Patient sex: M
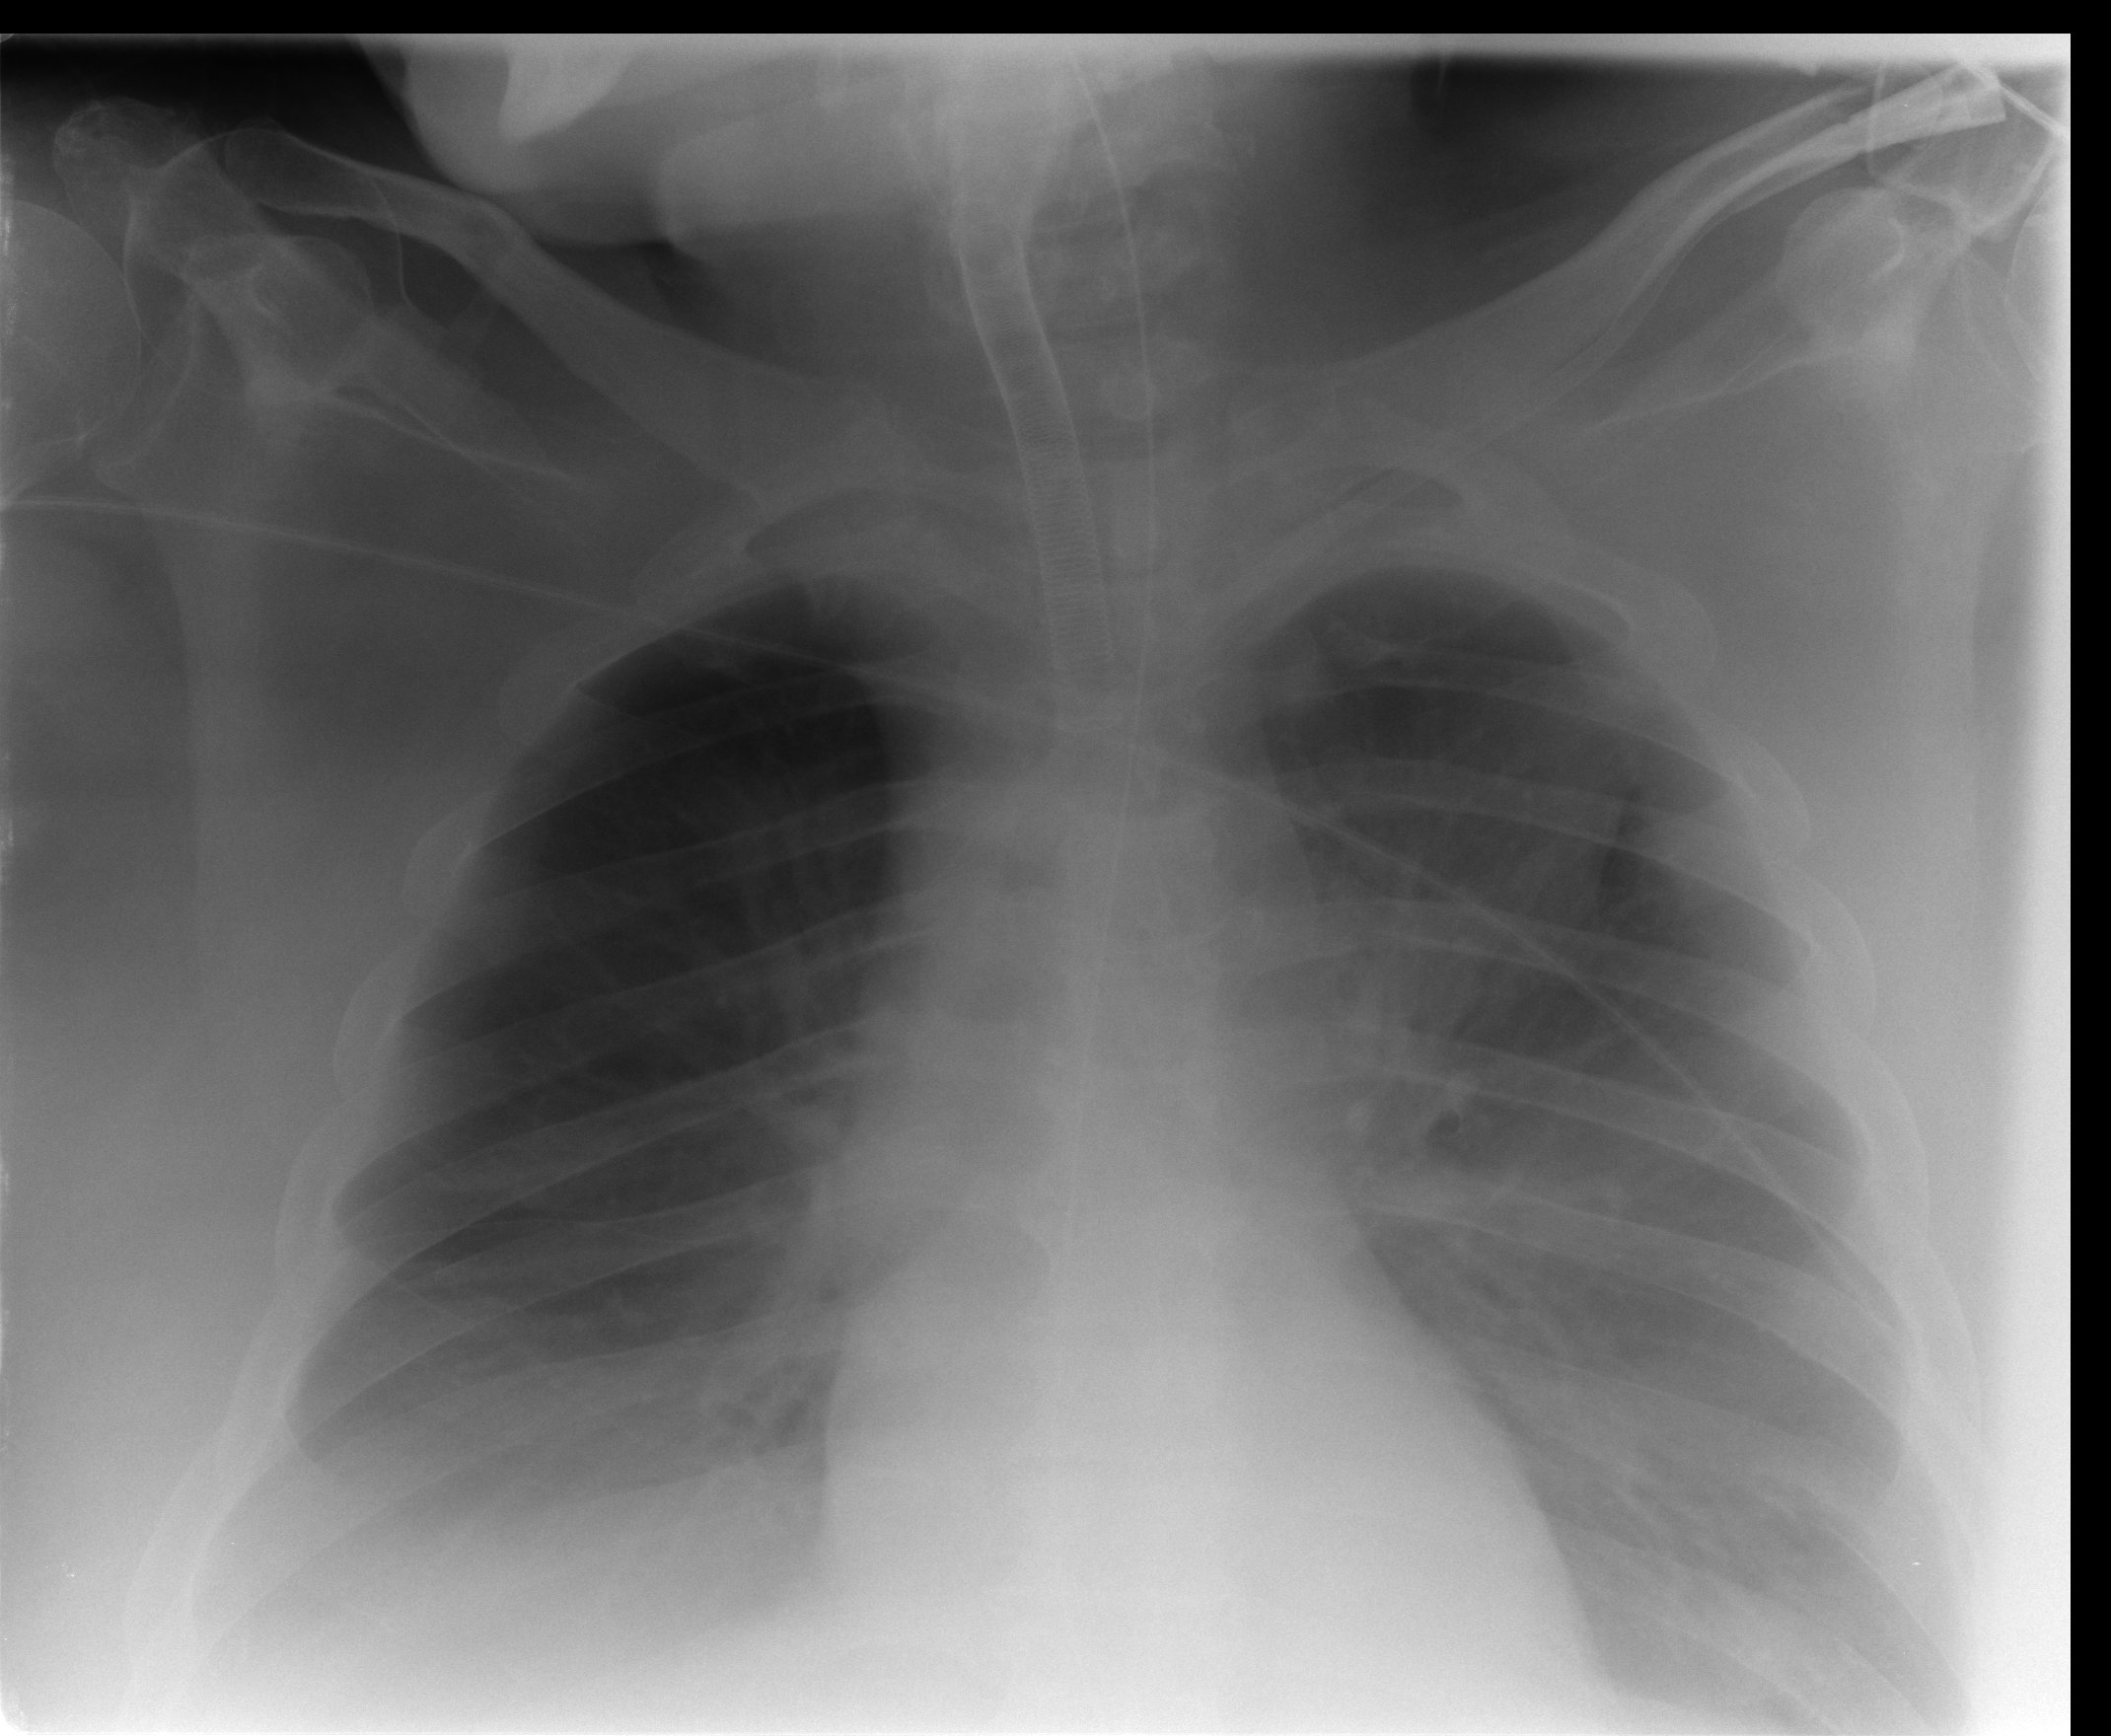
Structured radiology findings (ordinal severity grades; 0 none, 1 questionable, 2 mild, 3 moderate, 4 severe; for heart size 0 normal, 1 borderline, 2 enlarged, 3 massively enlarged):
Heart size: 0
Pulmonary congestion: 0
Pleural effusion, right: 2
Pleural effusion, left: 3
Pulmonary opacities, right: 0
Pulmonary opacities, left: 0
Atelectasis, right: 2
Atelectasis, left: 3